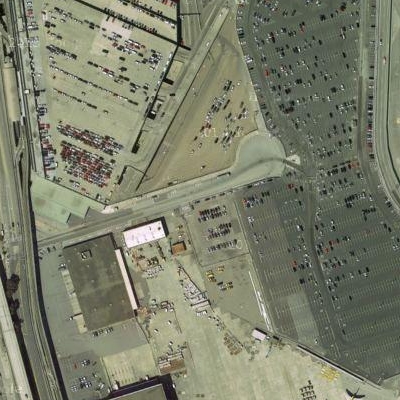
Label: Parking